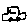
Label: car